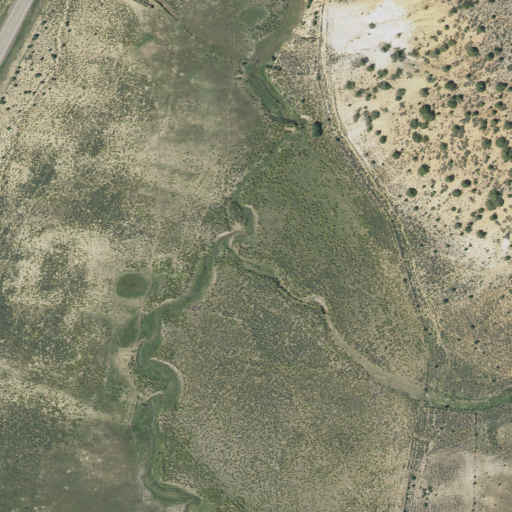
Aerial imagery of valley in Utah named Spring Hollow containing shrub, woody wetlands, evergreen forest, open development, and low intensity development